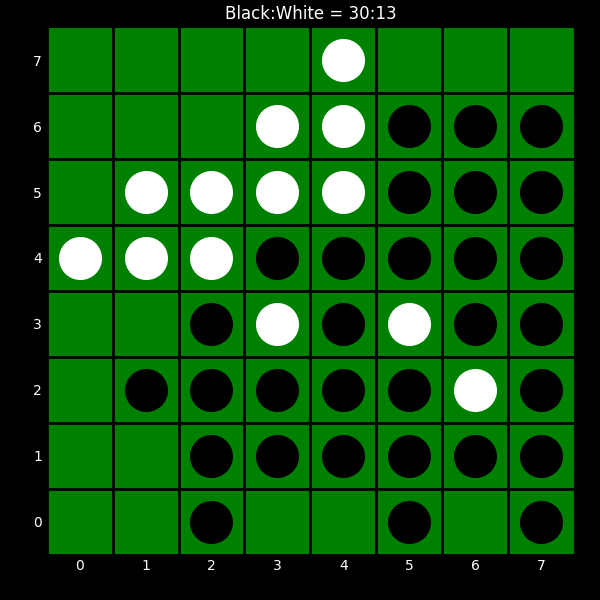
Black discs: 30
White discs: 13